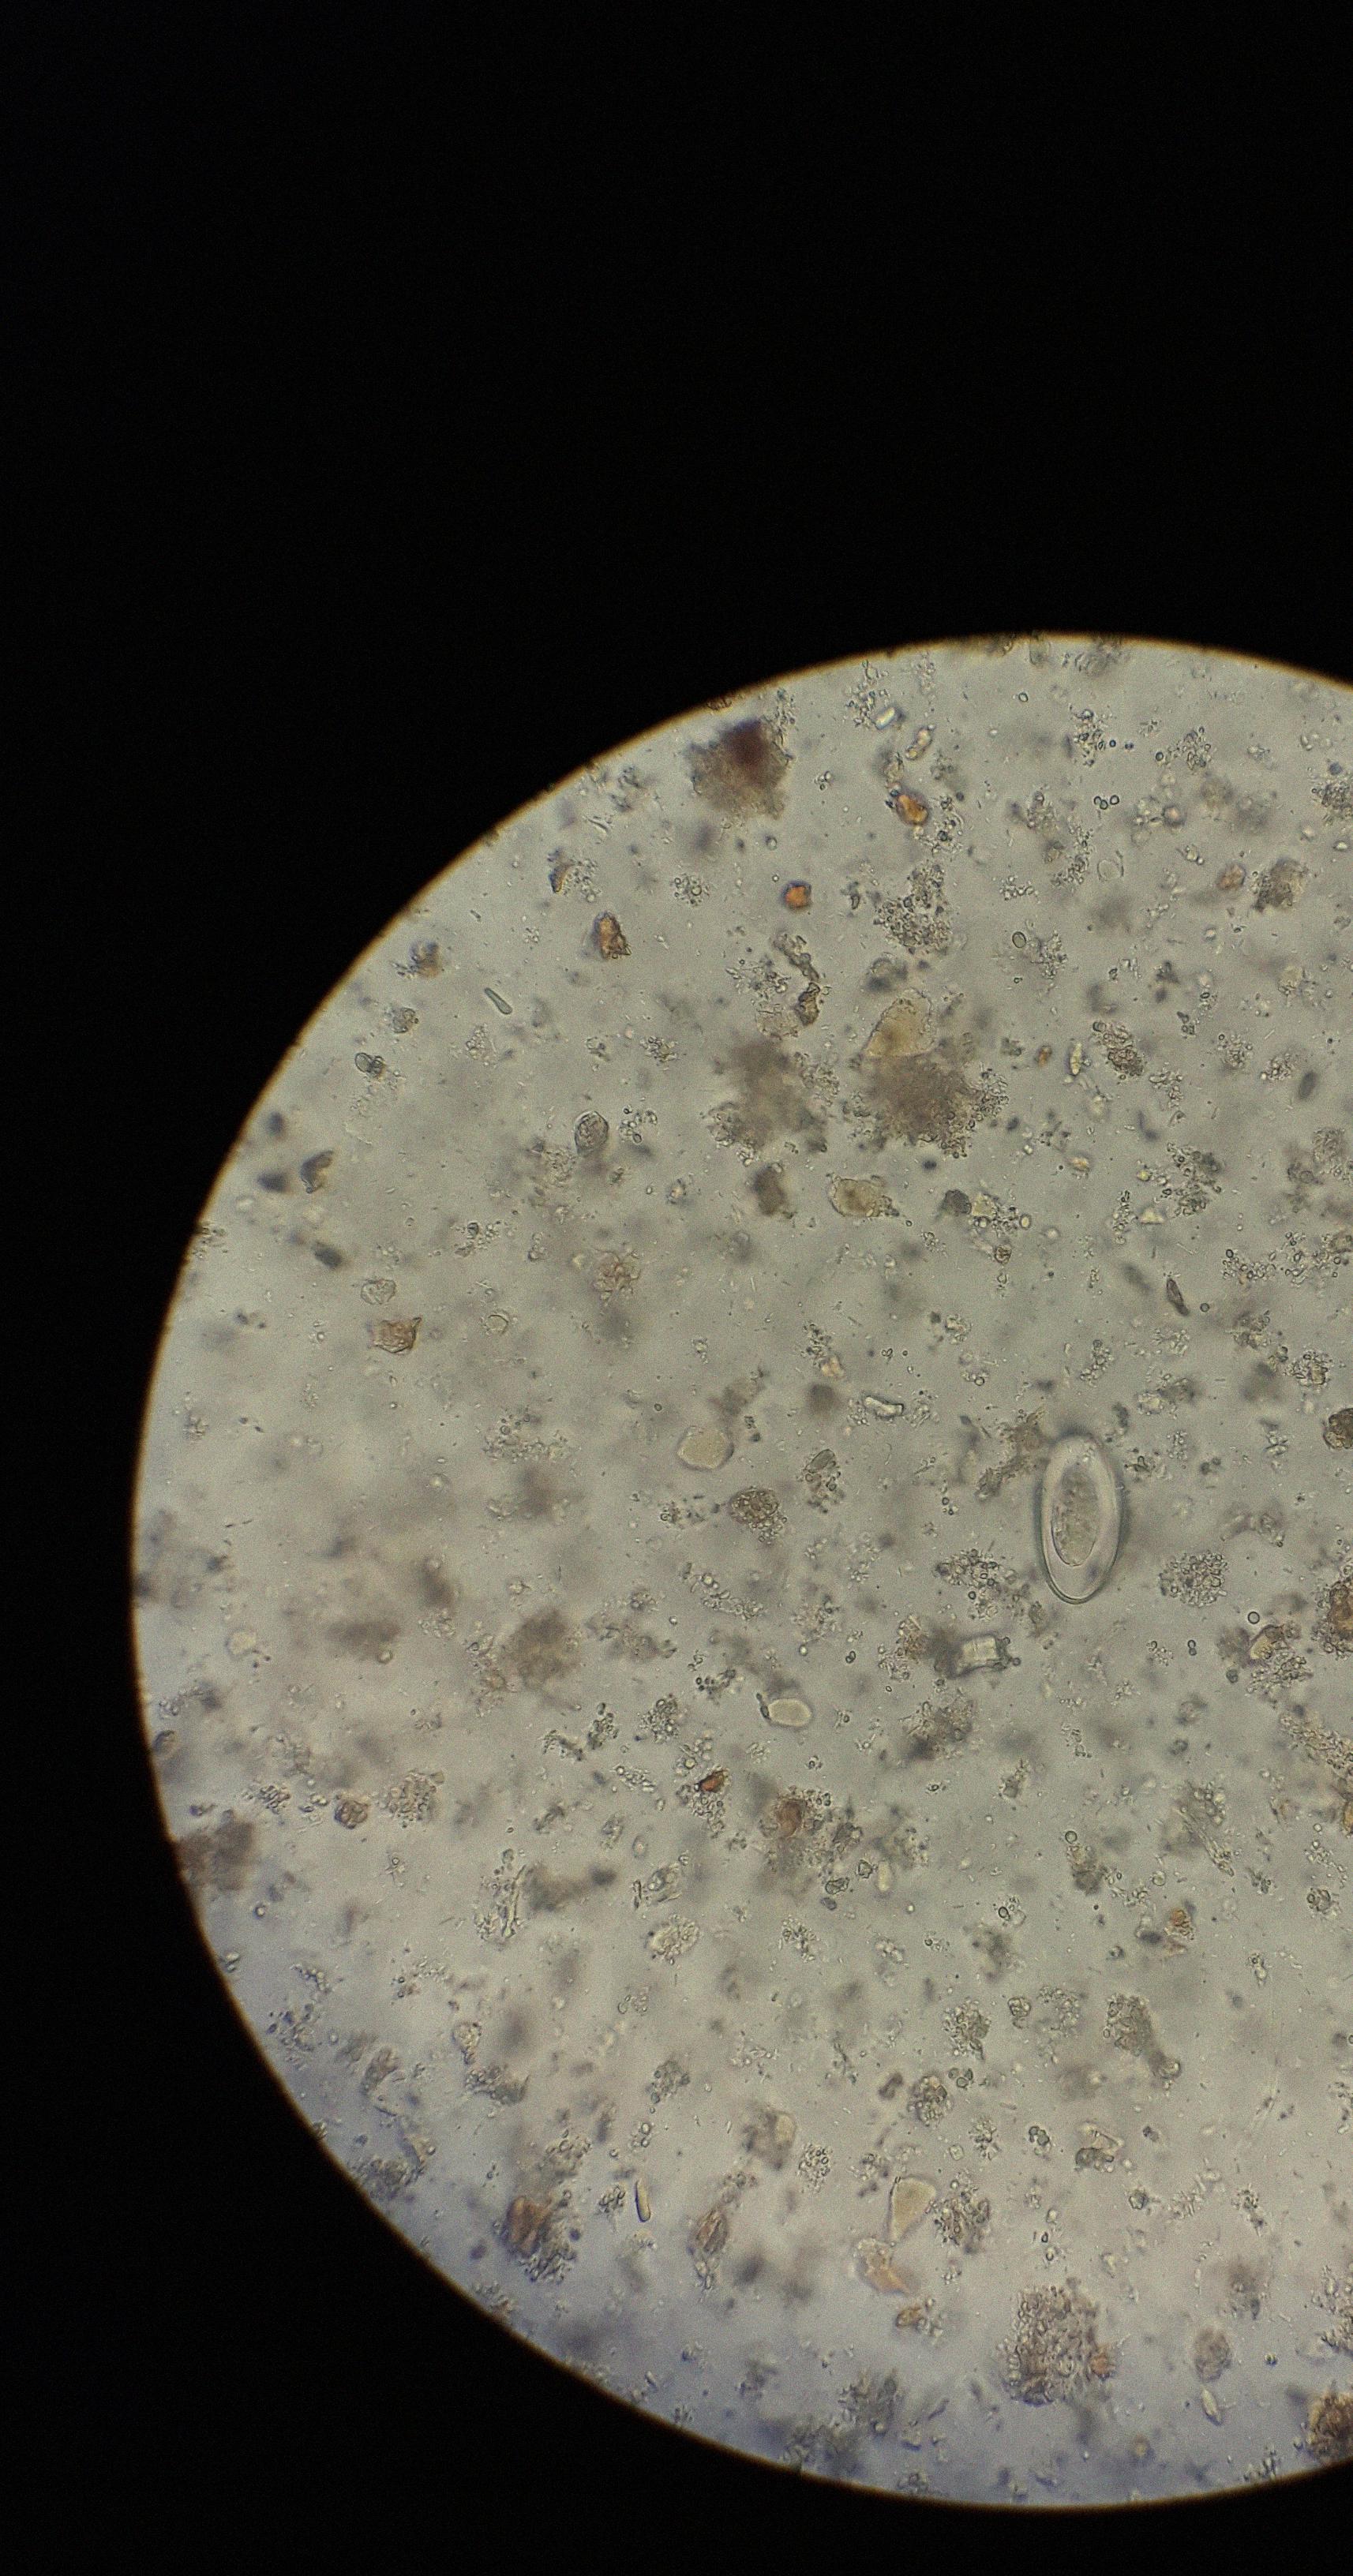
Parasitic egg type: Enterobius vermicularis